Brain MRI, t2w sequence, axial 2D slice.
Patient: age 35, sex M, weight 95 kg, height 1.95 m
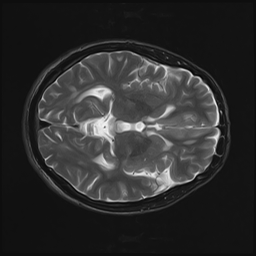